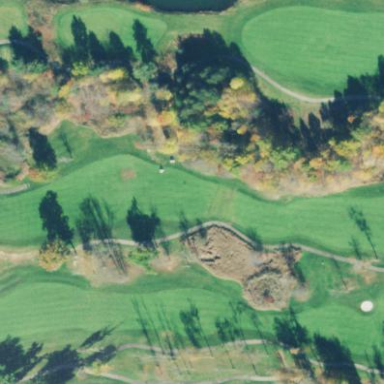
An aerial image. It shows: Golf fairway surrounded by grass.